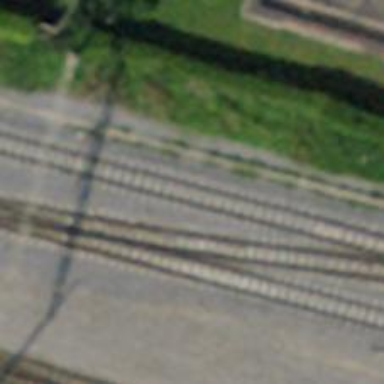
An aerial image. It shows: Narrow-gauge railway with electrified contact line.